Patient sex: M
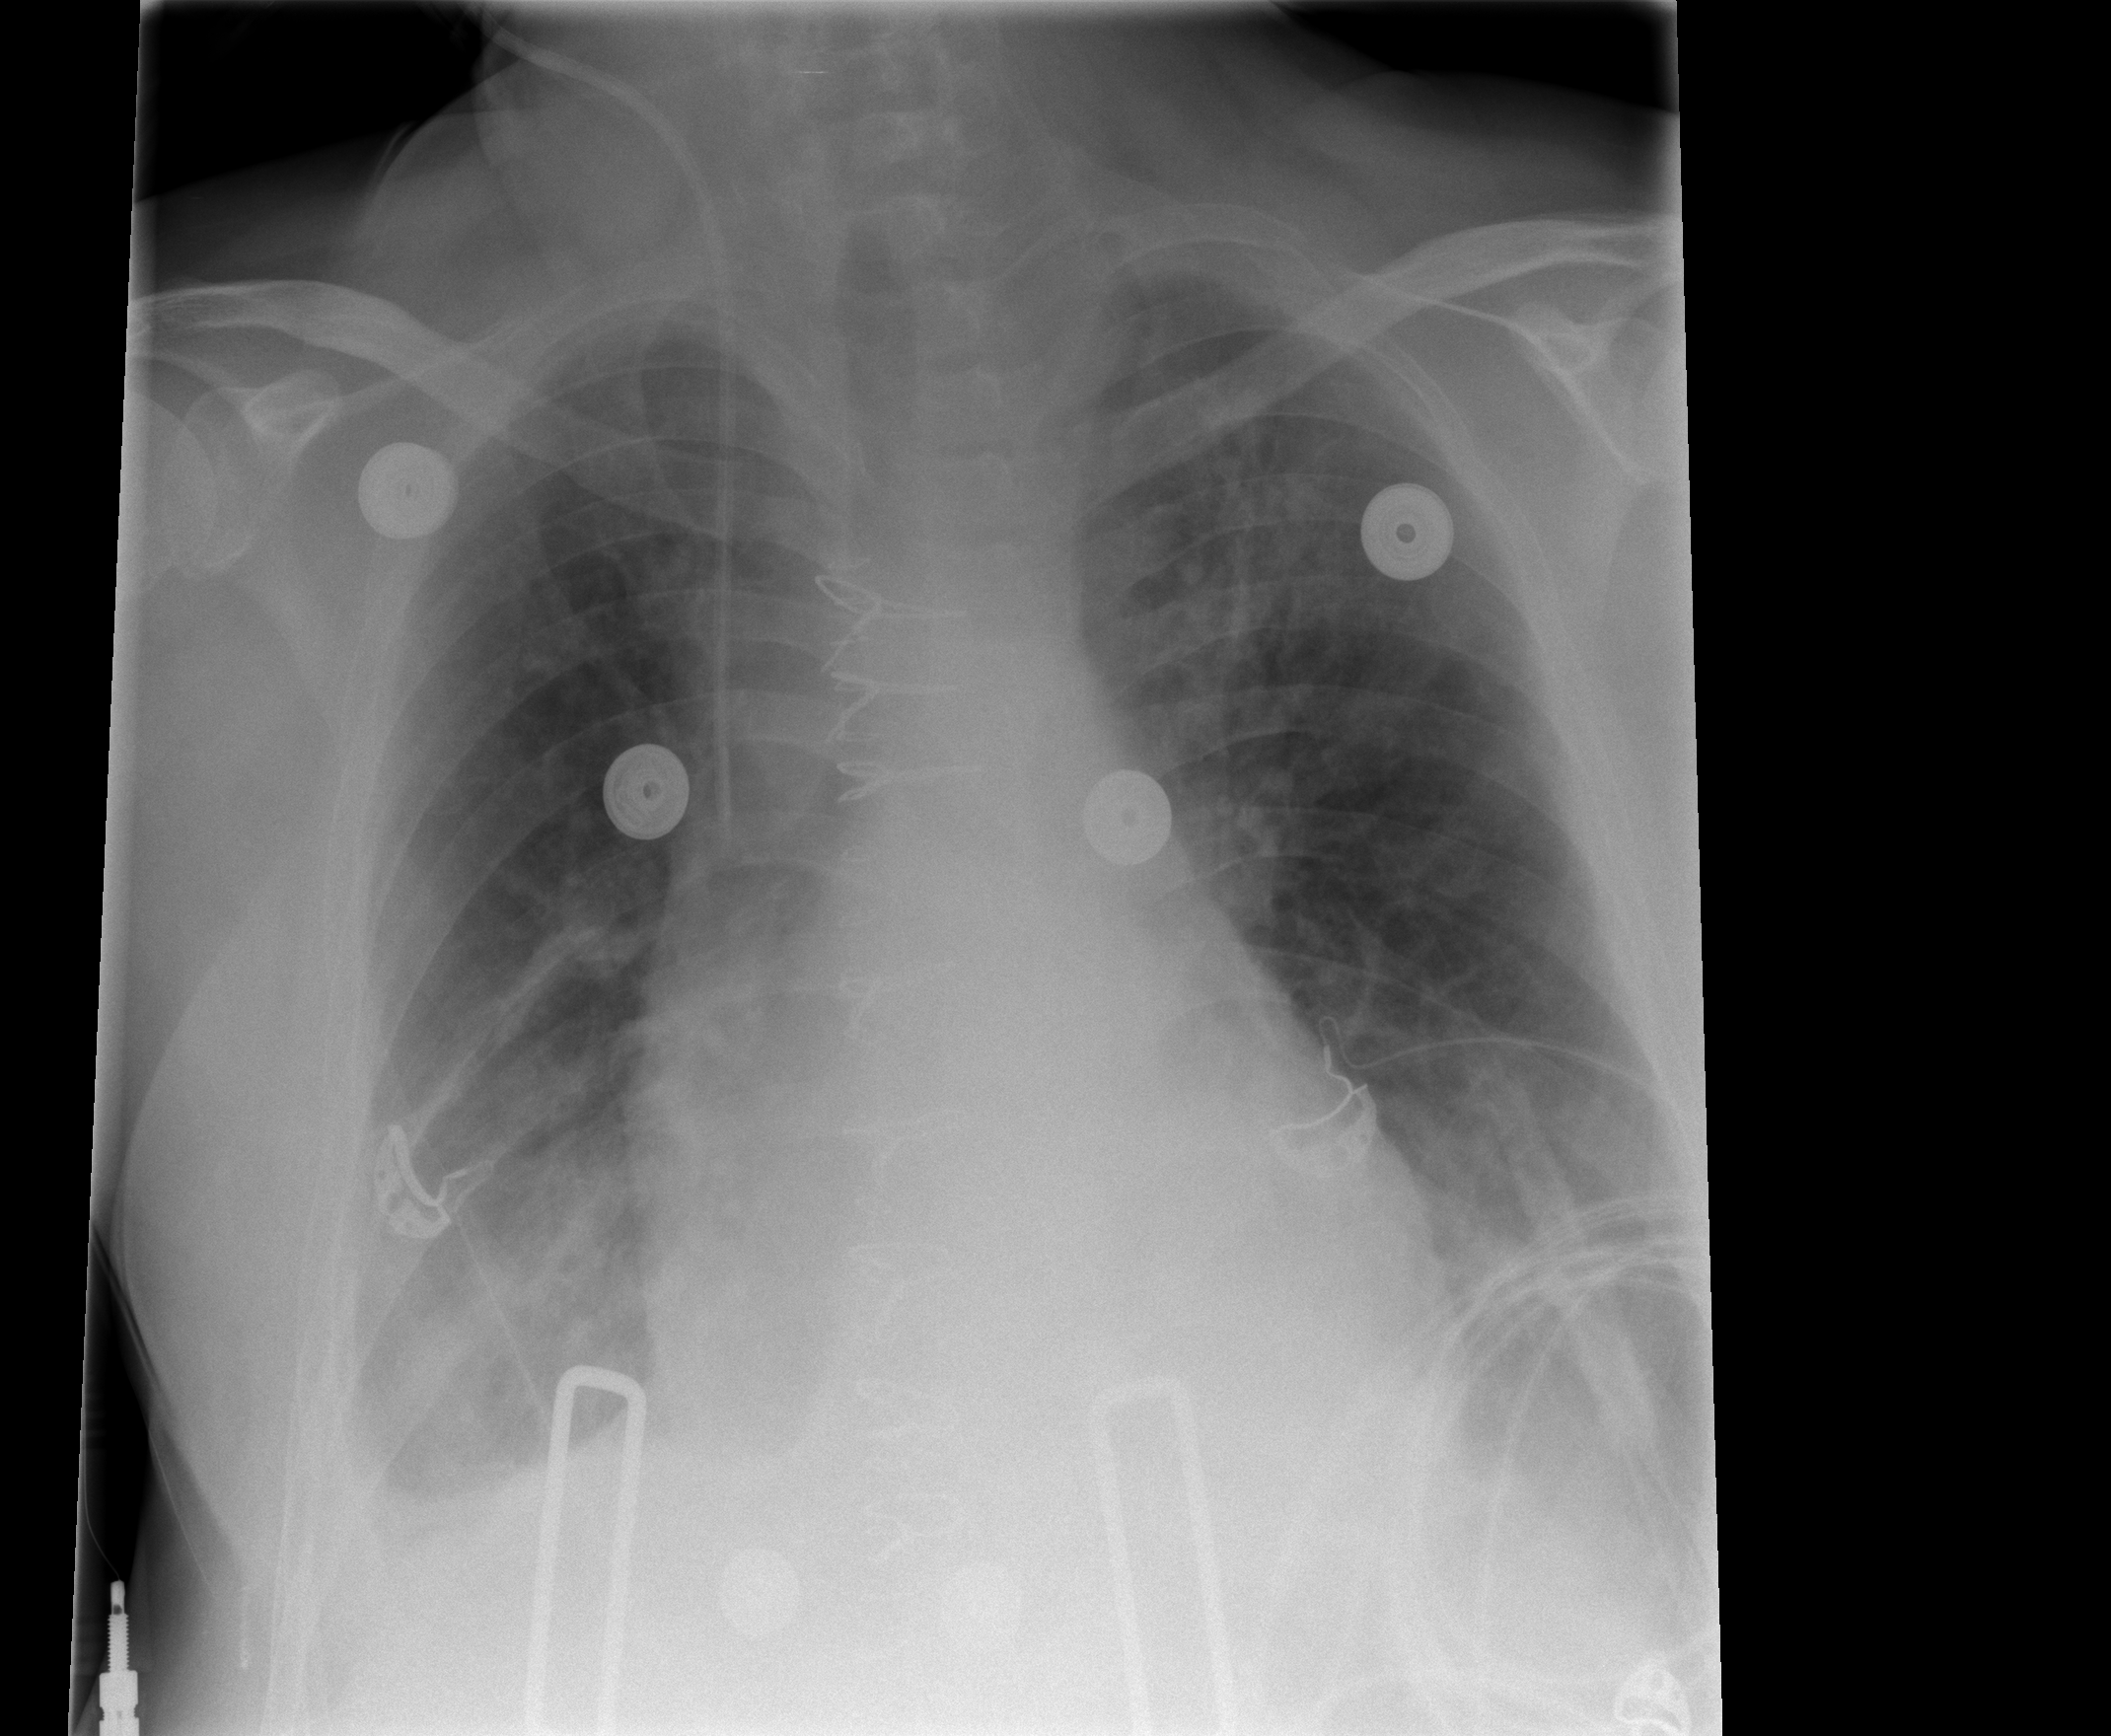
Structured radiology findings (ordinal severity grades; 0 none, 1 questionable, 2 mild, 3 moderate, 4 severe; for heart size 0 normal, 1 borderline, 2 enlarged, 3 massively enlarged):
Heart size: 0
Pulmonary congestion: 0
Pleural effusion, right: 2
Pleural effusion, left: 2
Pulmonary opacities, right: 2
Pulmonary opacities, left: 2
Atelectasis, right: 2
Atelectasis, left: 2